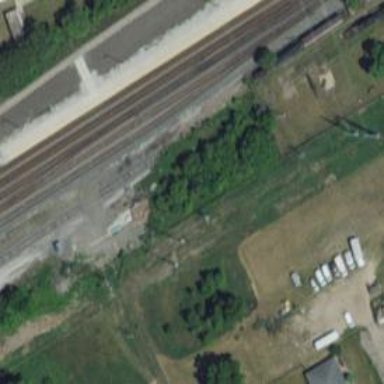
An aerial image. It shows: Disused railway.